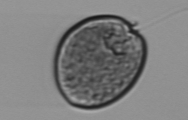
Label: Prorocentrum